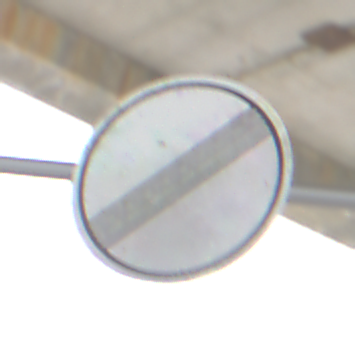
Verkehrszeichen: EndeSaemtlicherBegrenzungen
Umgebung: Roofed, Suburban
Tageszeit: MorningAfternoon
Wetter: PartlyCloudy
Licht: Natural
Jahreszeit: Winter
Kontrast: LowContrast